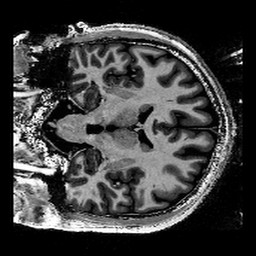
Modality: T1w
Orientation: coronal
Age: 27
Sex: male
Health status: healthy
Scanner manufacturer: siemens
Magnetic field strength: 9.4 T
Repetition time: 6 s
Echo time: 0.003 s